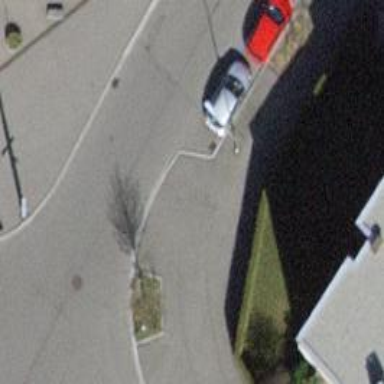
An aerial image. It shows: Kerb serving as barrier.